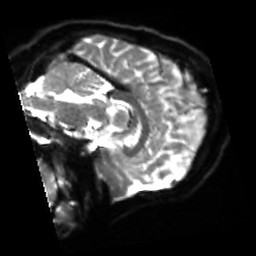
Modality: sbref
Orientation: sagittal
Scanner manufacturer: siemens
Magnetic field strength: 3 T
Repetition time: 4 s
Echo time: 0.0594 s